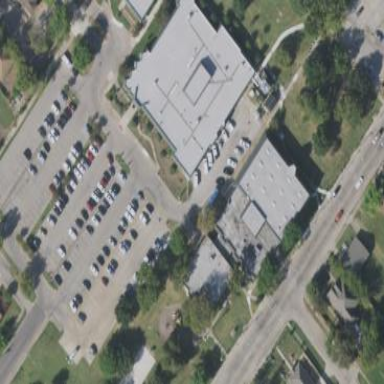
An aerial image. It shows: Public building.